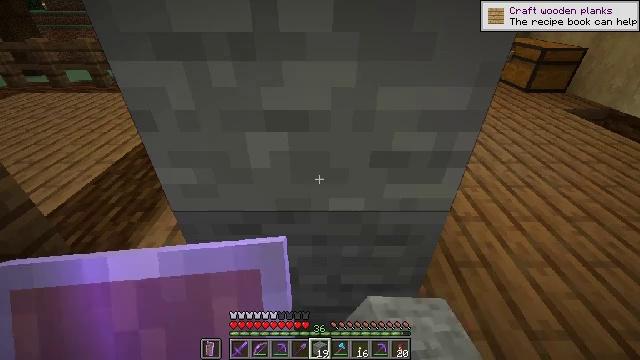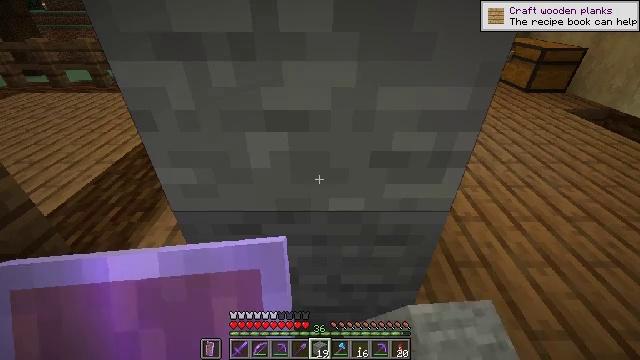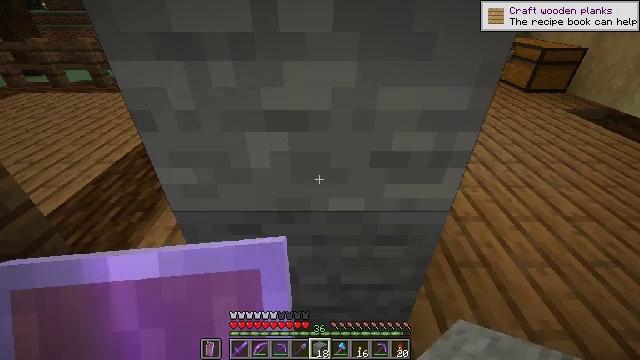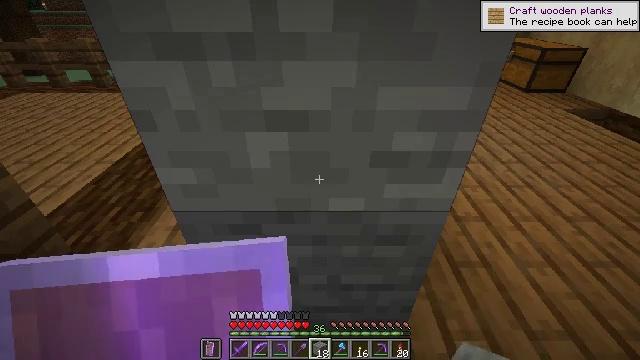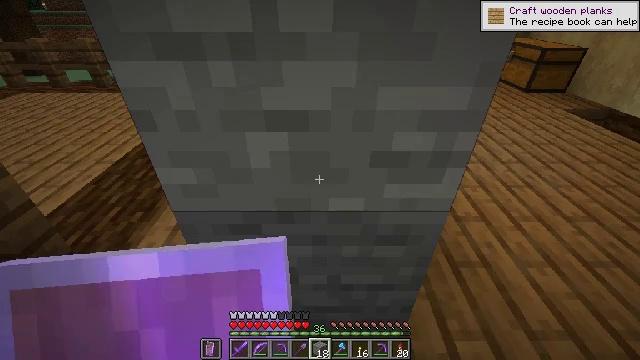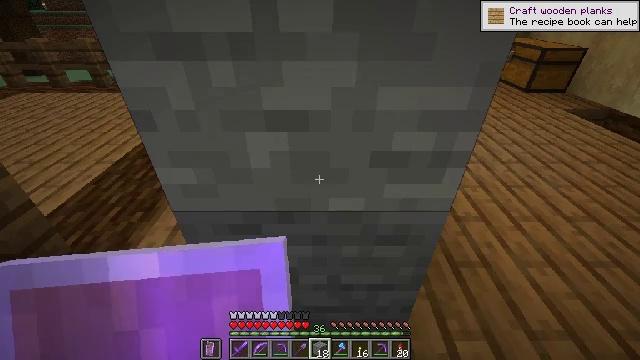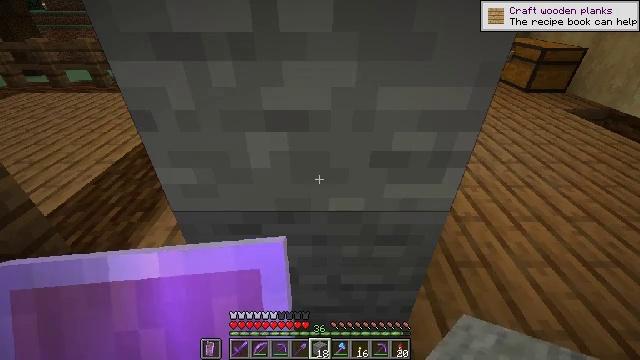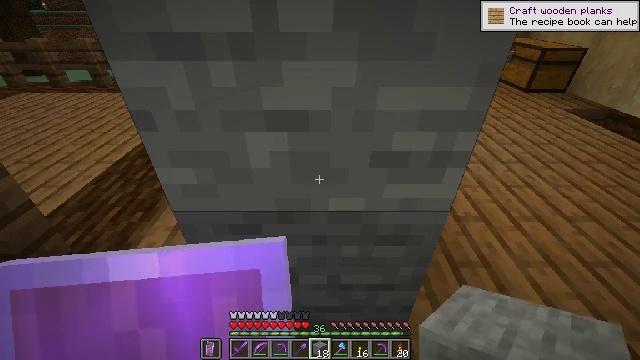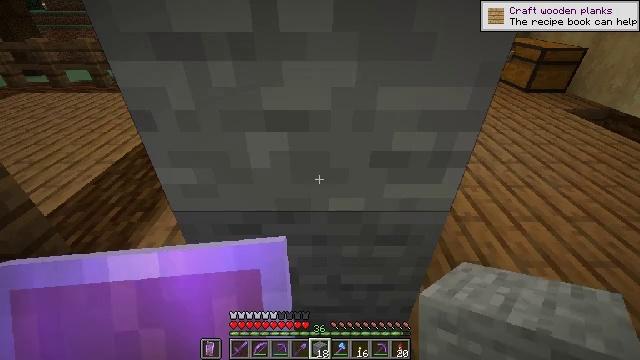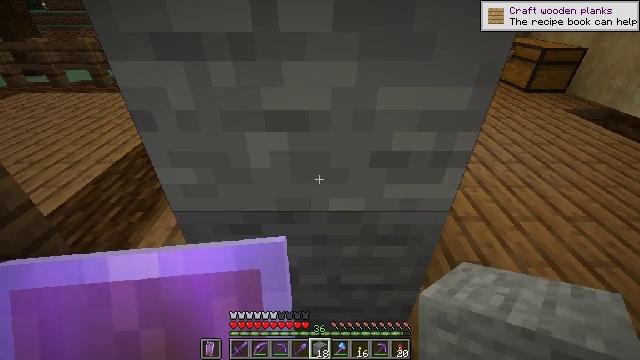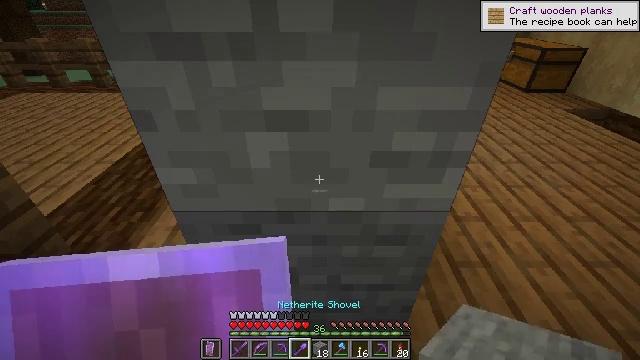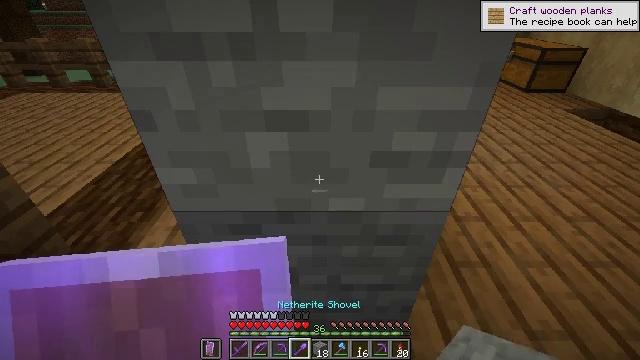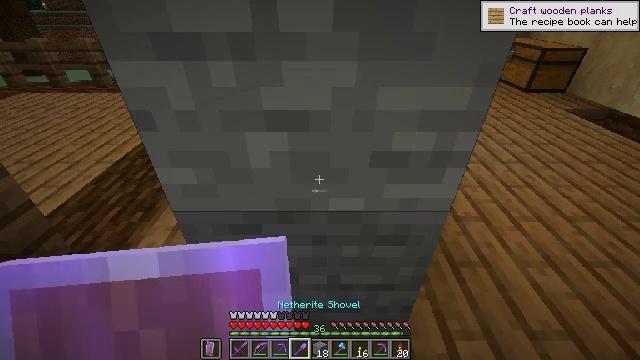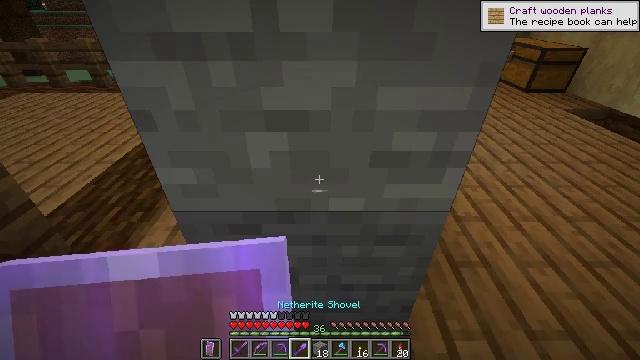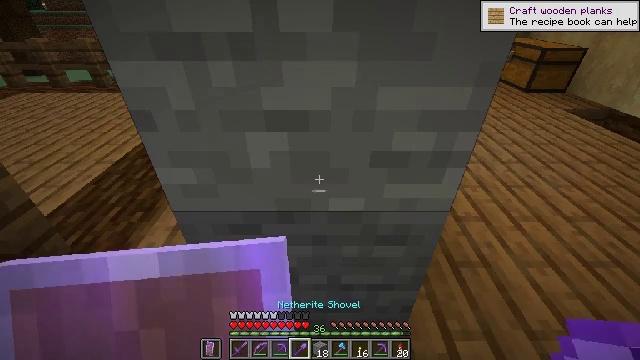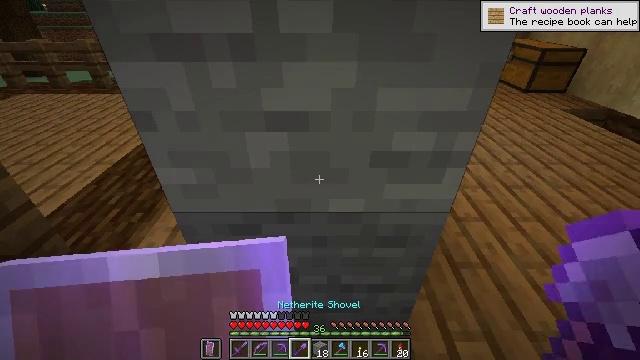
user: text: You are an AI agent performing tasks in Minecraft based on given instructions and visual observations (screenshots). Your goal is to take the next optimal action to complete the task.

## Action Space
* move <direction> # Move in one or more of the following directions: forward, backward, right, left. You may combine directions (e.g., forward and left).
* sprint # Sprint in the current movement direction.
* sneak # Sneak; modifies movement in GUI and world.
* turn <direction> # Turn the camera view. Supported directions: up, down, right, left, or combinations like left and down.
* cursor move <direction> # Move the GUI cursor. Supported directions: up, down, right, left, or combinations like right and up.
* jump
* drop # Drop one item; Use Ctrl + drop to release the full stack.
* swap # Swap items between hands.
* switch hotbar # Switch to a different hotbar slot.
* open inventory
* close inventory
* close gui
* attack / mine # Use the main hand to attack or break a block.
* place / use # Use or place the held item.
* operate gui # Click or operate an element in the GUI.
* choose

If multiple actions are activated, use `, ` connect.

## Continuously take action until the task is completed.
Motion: motion action
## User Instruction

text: Mine stone underground.
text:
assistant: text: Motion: no_op
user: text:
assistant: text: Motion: no_op
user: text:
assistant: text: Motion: no_op
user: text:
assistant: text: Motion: no_op
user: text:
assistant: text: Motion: no_op
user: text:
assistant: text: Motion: no_op
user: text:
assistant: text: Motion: no_op
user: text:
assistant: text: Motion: no_op
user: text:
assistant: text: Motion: no_op
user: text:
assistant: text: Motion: no_op
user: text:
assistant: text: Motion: no_op
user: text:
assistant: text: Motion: no_op
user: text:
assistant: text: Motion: no_op
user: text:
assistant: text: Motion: no_op
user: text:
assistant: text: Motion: no_op
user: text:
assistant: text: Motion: no_op
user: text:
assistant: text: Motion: no_op
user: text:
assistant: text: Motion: no_op
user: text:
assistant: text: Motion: no_op
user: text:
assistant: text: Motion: no_op
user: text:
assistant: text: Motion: no_op
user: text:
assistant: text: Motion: turn up
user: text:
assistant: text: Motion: turn up
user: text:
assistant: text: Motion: turn up
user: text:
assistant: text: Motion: turn up
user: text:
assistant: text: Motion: no_op
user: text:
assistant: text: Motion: attack / mine
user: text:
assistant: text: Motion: attack / mine
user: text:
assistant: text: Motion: attack / mine
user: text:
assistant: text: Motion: attack / mine